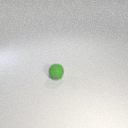
small green rubber sphere